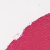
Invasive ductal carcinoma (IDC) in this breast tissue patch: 0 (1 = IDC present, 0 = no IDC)